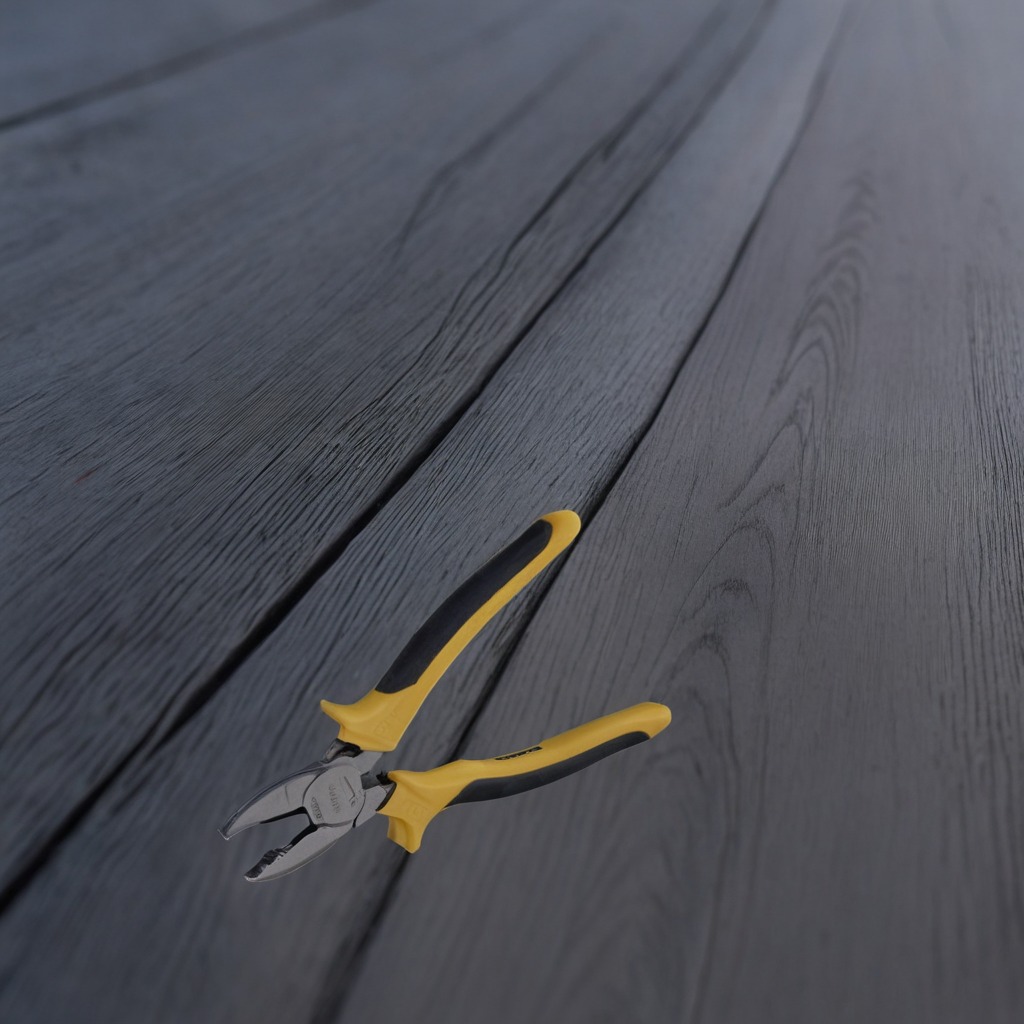
A plier lies on the table with faint burn marks in a small garage at twilight.